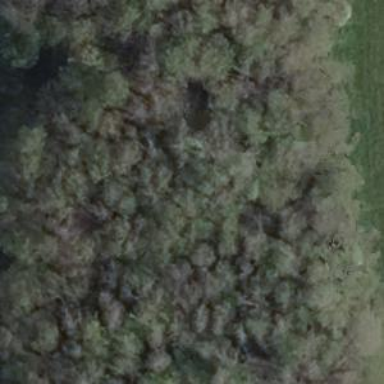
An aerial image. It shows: Forest area.